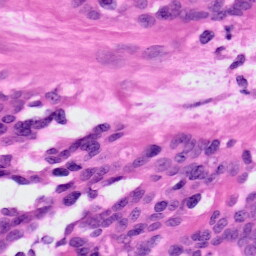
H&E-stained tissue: Ovarian